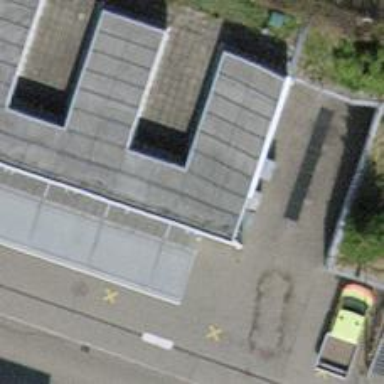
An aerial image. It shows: Ambulance station for emergencies.